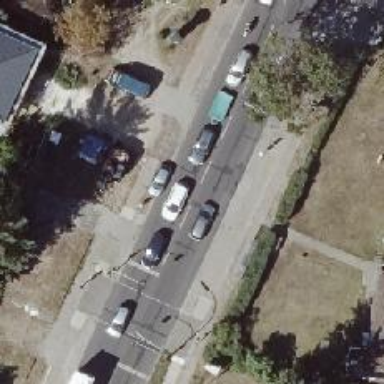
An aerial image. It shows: Public transport stop position.